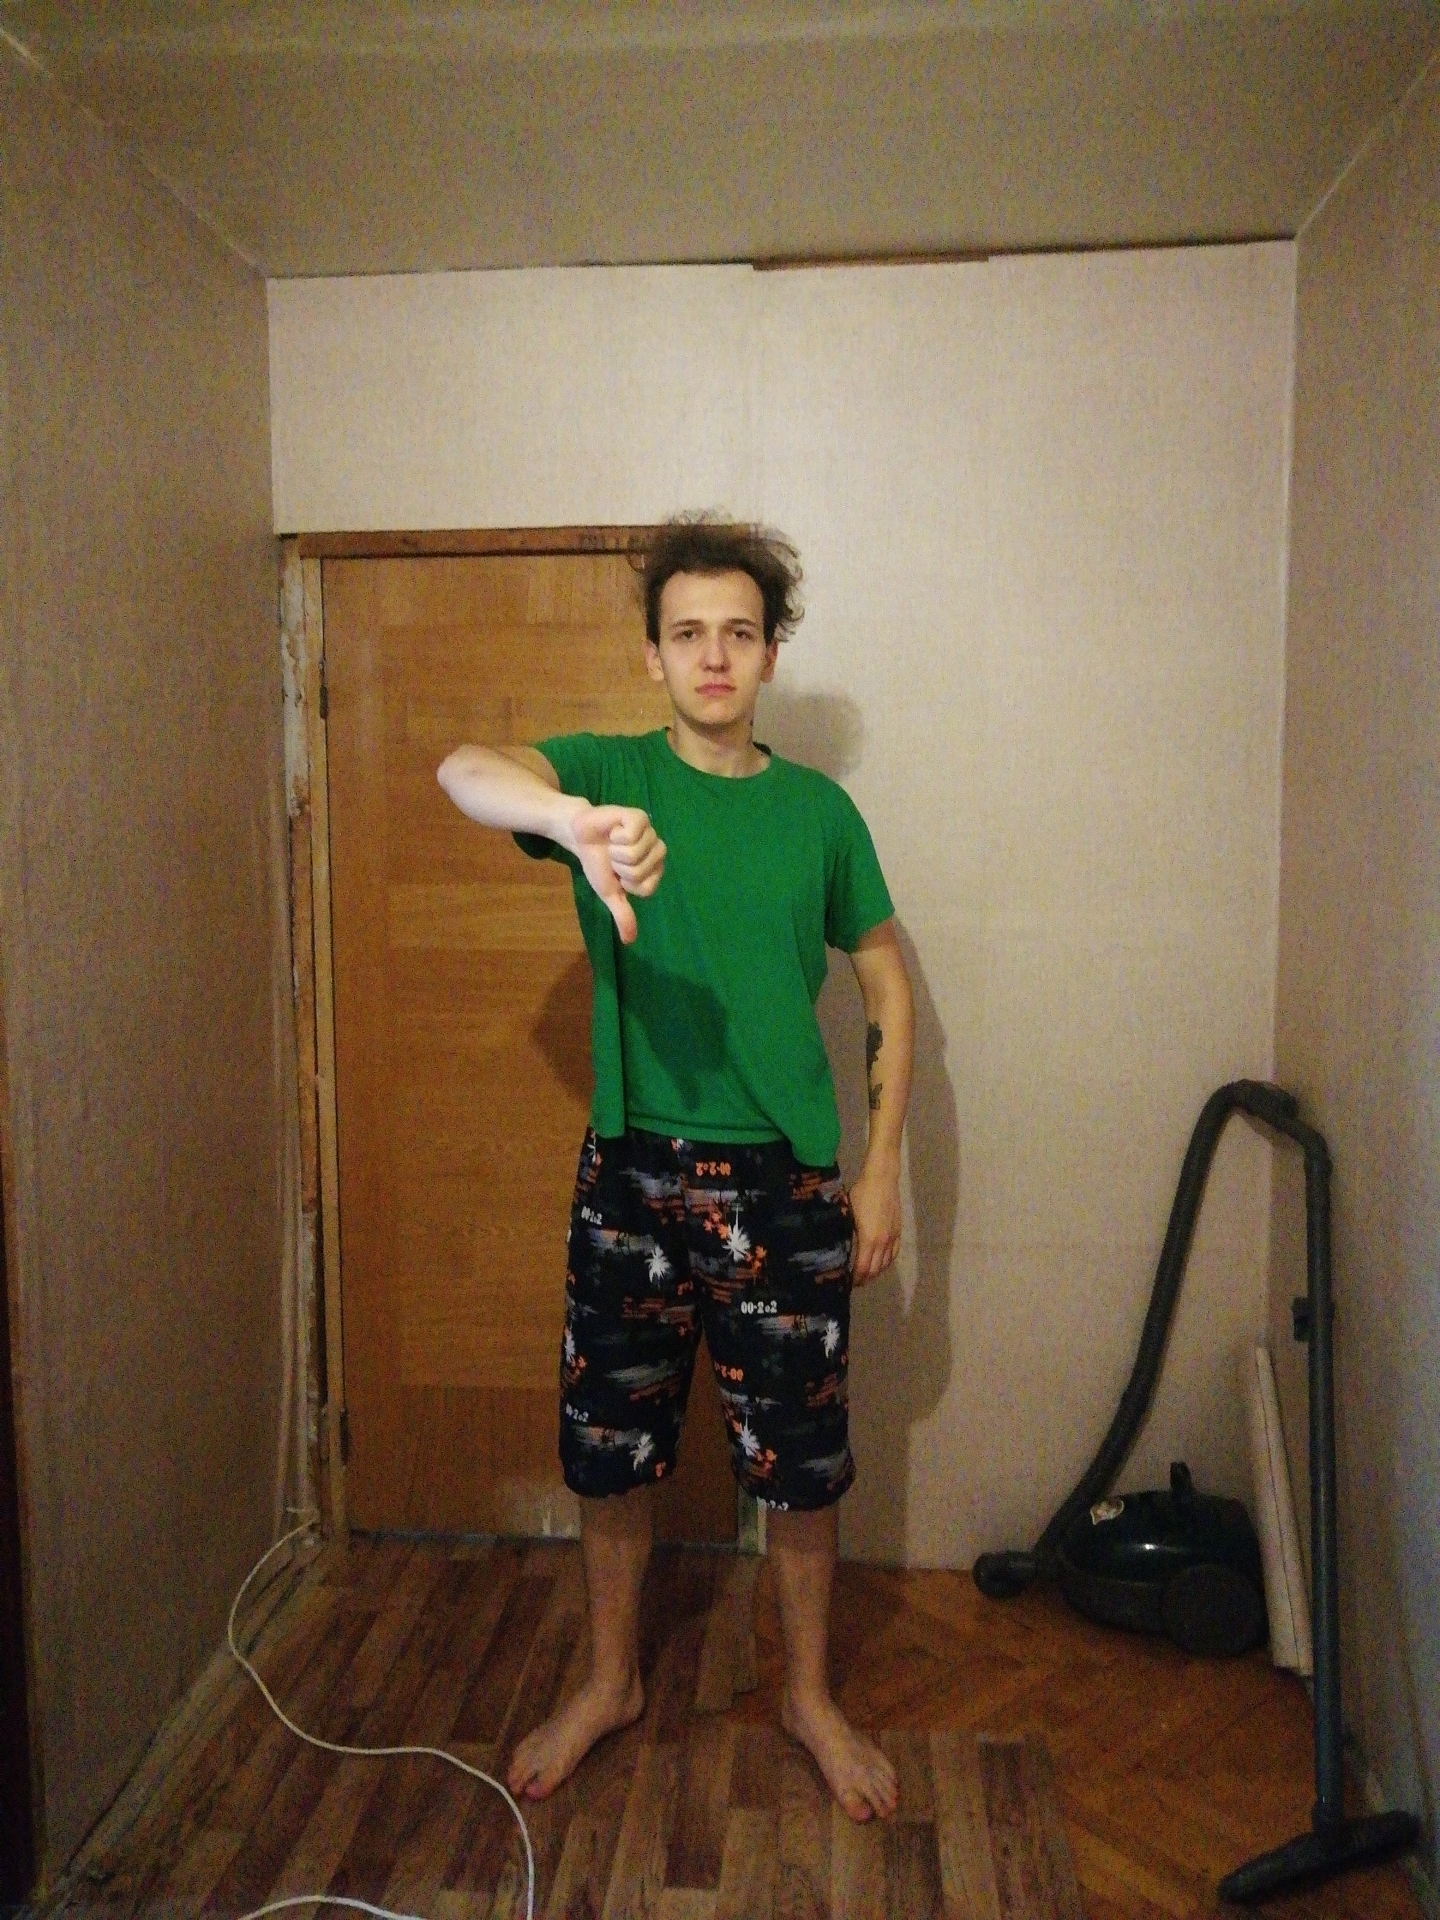
Label: noise